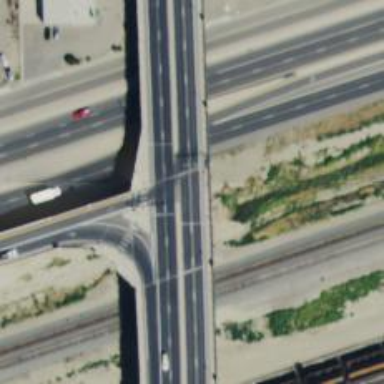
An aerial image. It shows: Secondary road with asphalt surface crossing viaduct bridge.